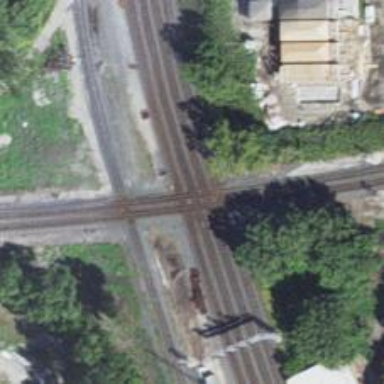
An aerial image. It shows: Railway crossing.